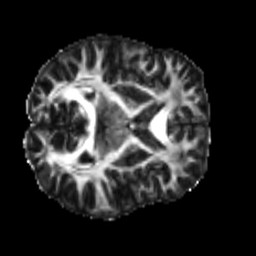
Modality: FA
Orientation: axial
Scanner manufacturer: siemens
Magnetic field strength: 3 T
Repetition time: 4 s
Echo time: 0.0594 s